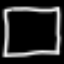
Label: square